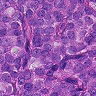
Metastatic tissue present: yes